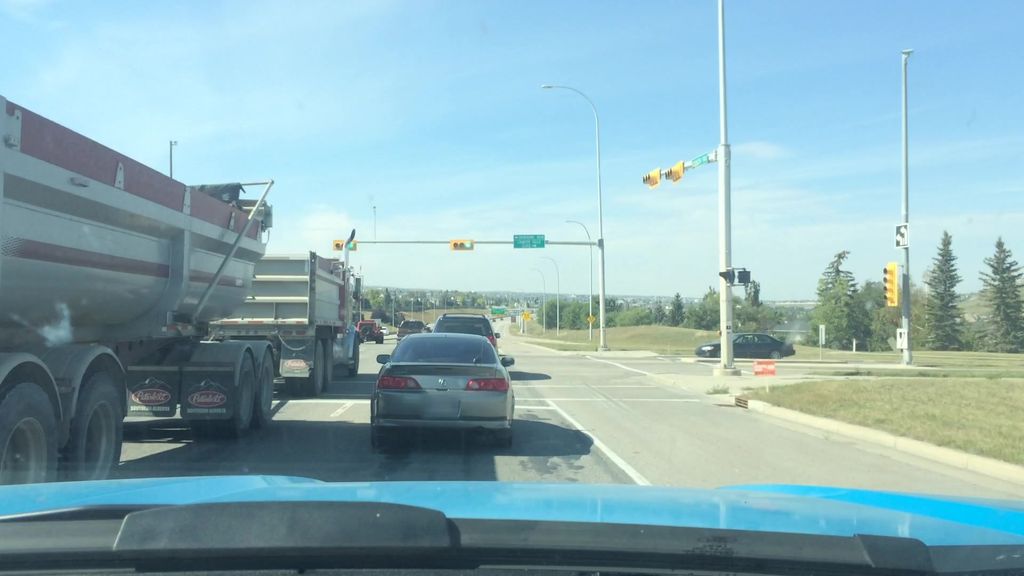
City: calgary